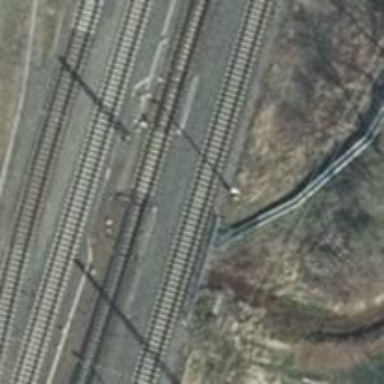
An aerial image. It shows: Railway track with contact lines for electrification.